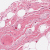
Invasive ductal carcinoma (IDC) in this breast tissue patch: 0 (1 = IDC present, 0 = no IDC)